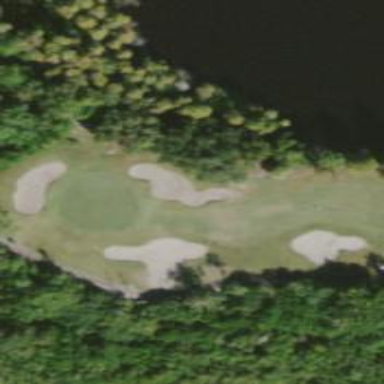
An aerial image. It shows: View of golf hole.